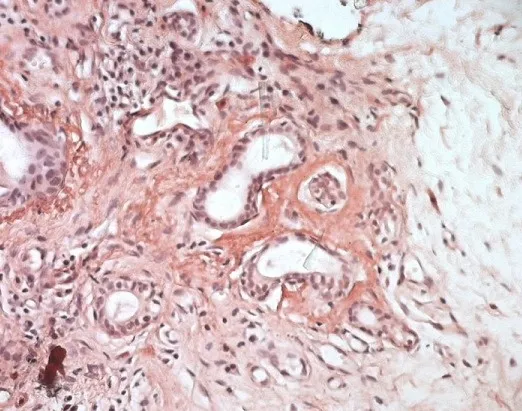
Congo red stain: amyloid deposits around the vessels and interlobular ducts.
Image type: pathology (congo_red)